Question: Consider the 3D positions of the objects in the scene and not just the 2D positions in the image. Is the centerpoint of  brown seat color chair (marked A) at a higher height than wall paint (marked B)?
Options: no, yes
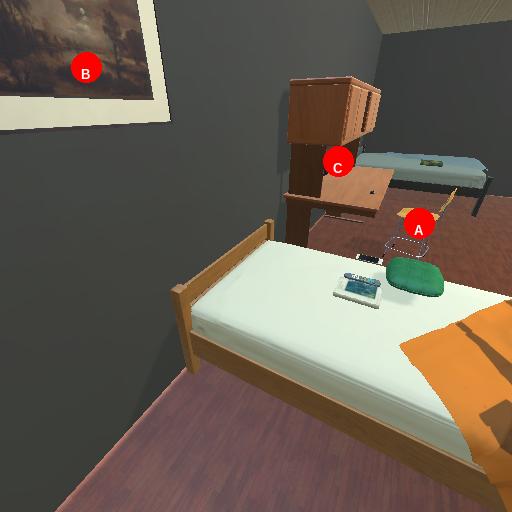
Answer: no